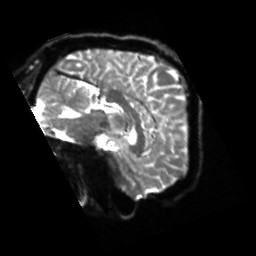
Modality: sbref
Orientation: sagittal
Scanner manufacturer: siemens
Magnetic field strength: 3 T
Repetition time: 4 s
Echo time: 0.0594 s